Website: home-depot
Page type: payment
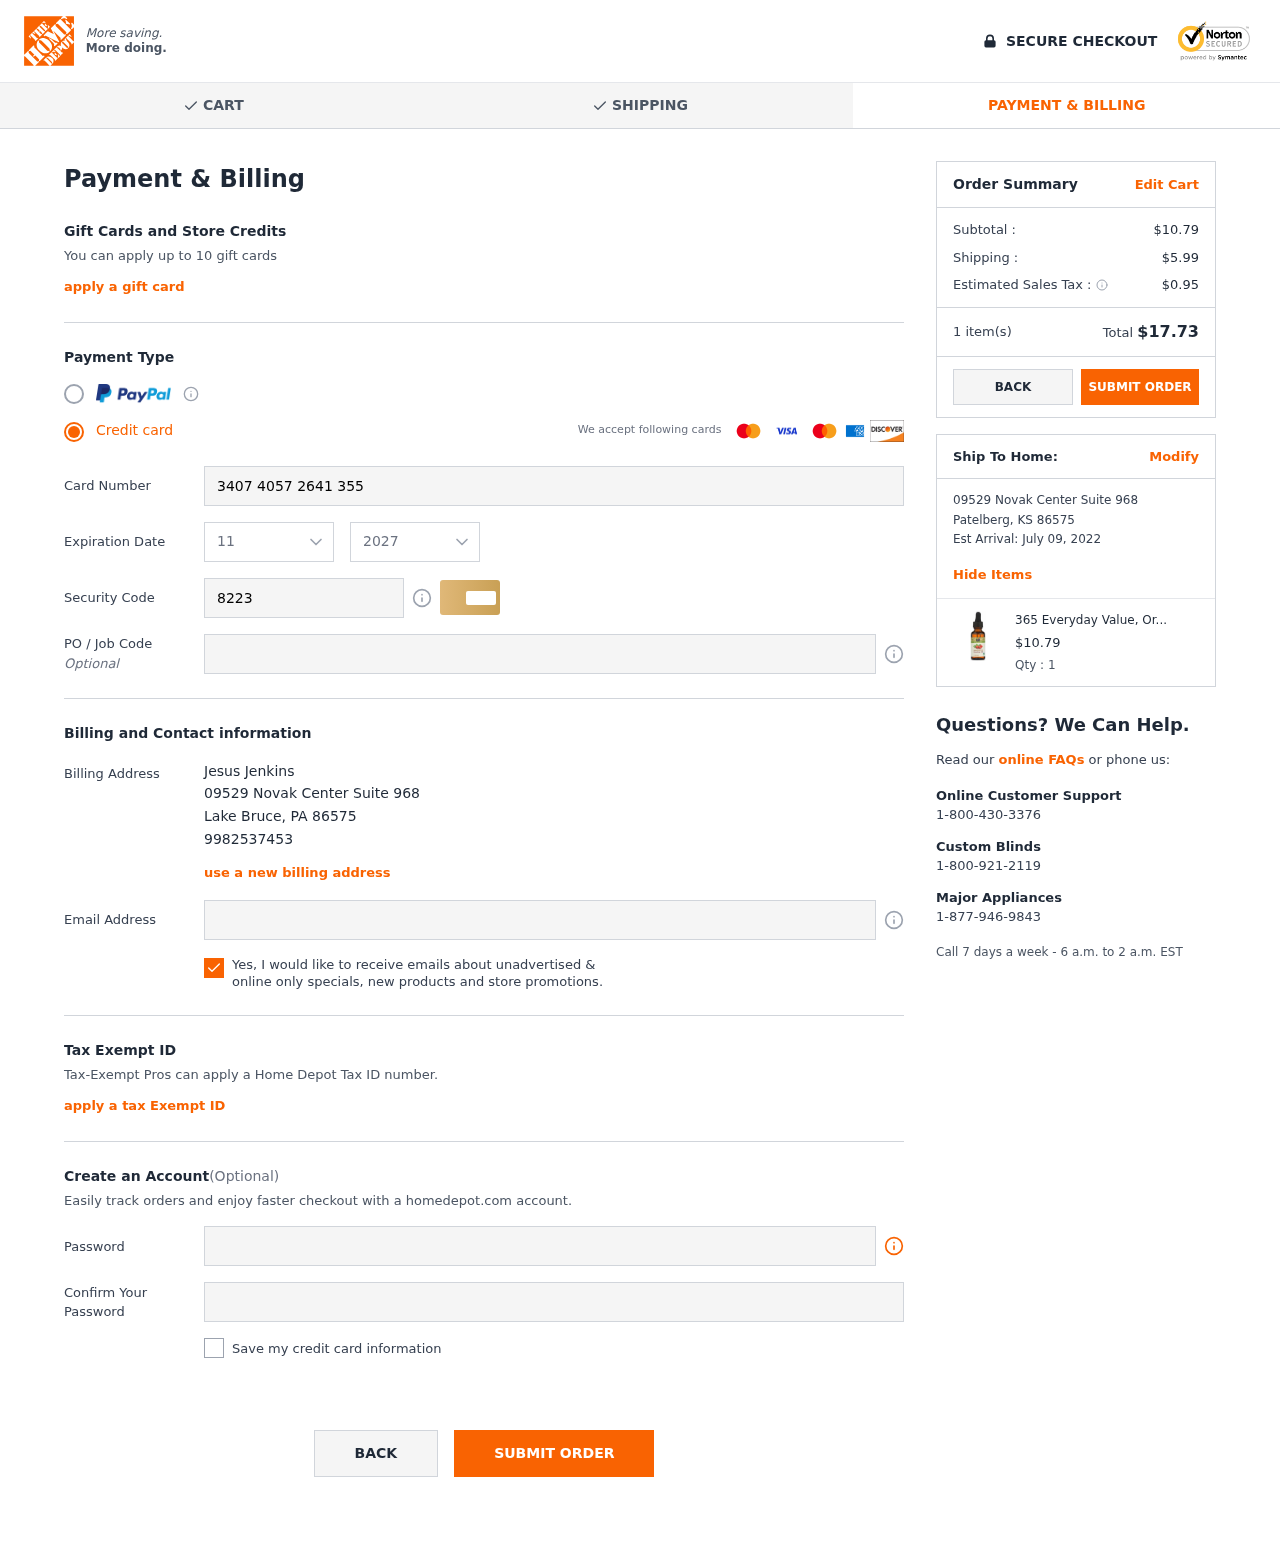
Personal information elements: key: PII_CARD_CVV
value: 8223
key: PII_CARD_EXPIRY_MONTH
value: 11
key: PII_CARD_EXPIRY_YEAR
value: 27
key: PII_CARD_NUMBER
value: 3407 4057 2641 355
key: PII_CITY
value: Lake Bruce
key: PII_CITY2
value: Patelberg
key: PII_EMAIL
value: jjenkins@yahoo.com
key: PII_FULLNAME
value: Jesus Jenkins
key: PII_PHONE
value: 9982537453
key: PII_POSTCODE
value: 86575
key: PII_POSTCODE2
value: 86575
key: PII_STATE_ABBR
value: PA
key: PII_STATE_ABBR2
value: KS
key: PII_STREET
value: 09529 Novak Center Suite 968
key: PII_STREET2
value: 09529 Novak Center Suite 968
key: PII_POSTCODE_FULL
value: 86575
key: PII_POSTCODE_NUMERIC
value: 86575
Product elements: key: PRODUCT1_NAME
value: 365 Everyday Value, Organic Rosehip Oil, 1 fl oz
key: PRODUCT1_PRICE
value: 10.79
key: PRODUCT1_QUANTITY
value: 1
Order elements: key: ORDER_SUBTOTAL
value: $10.79
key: ORDER_SHIPPING_COST
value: $5.99
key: ORDER_TAX
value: $0.95
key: ORDER_NUM_ITEMS
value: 1 item(s)
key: ORDER_TOTAL
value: $17.73
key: ORDER_DELIVERY_DATE
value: July 09, 2022